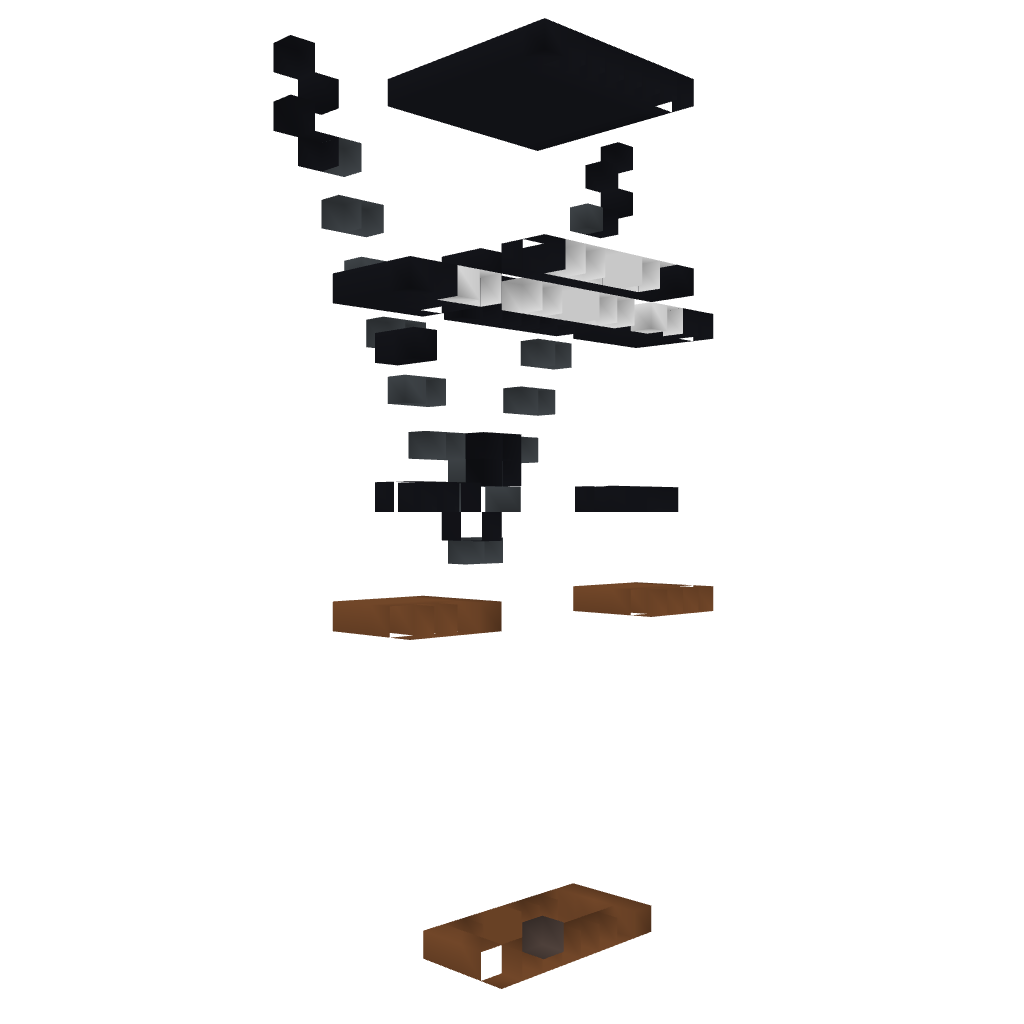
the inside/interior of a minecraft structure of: Immortal Statue